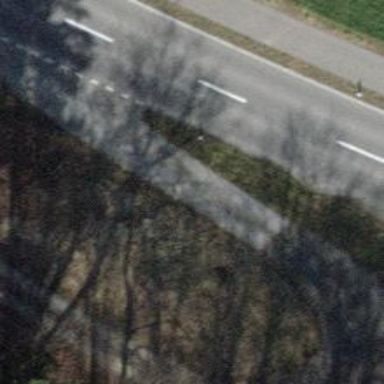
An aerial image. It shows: Hedge acting as barrier.